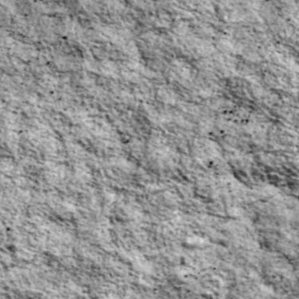
Label: non_frost